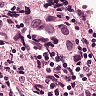
Metastatic tissue present: yes